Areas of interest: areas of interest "School"
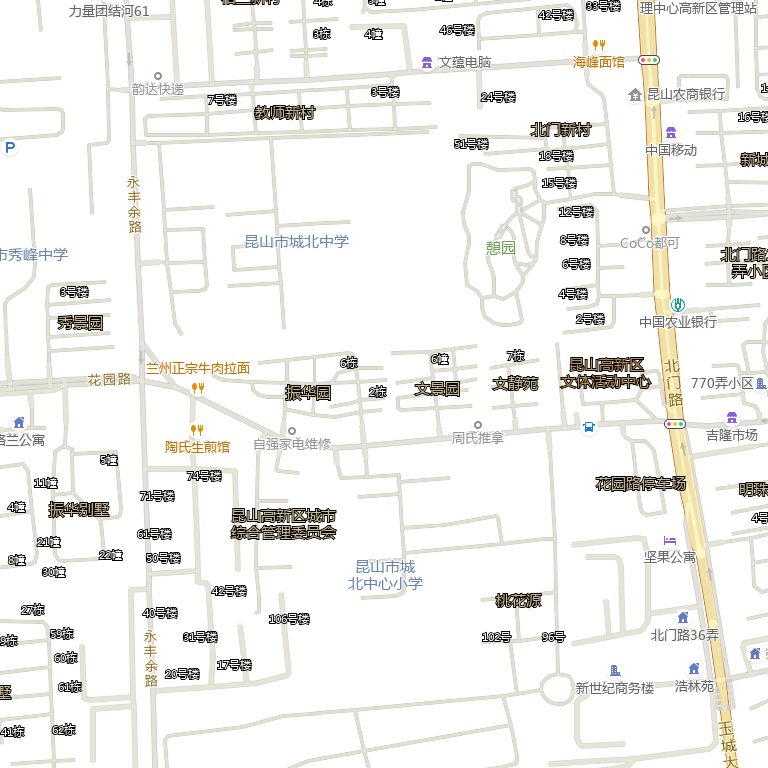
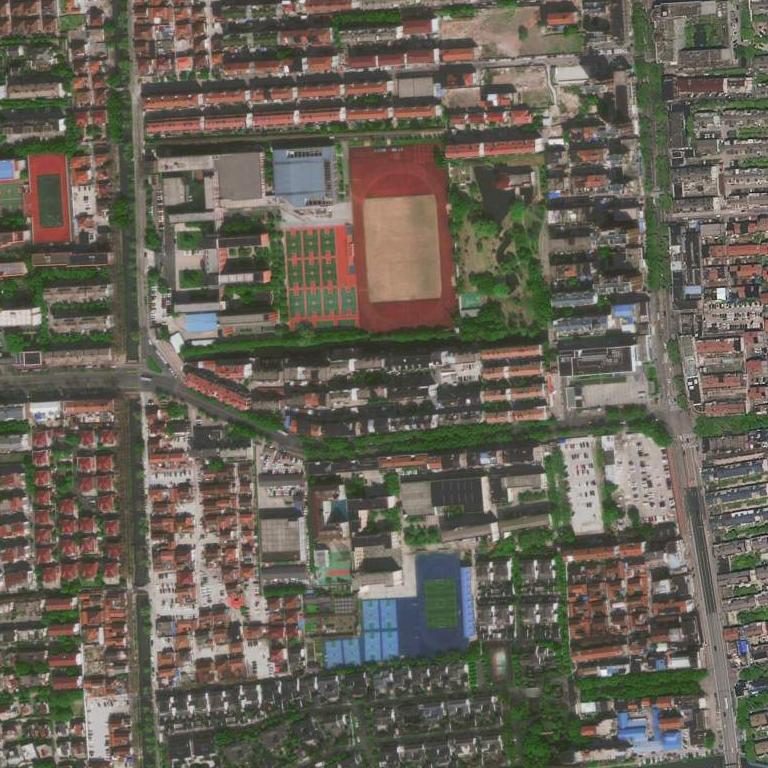